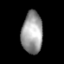
Tissue: lung
Cell type: Epithelial cells
Senescence score: 0.1605
Nuclear area (px): 855
Mean DAPI intensity: 157.113